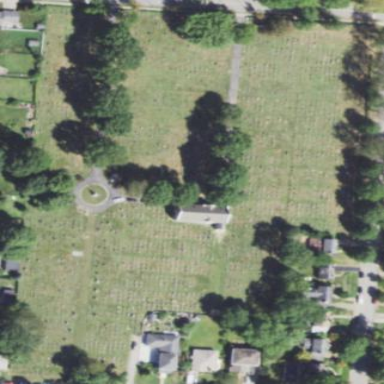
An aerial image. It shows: Cemetery.